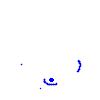
Particle: kaon